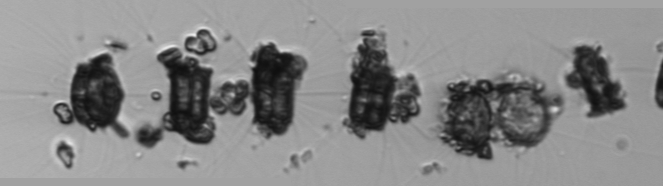
Label: Thalassiosira_TAG_external_detritus